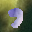
Label: 9